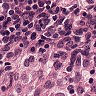
Metastatic tissue present: no